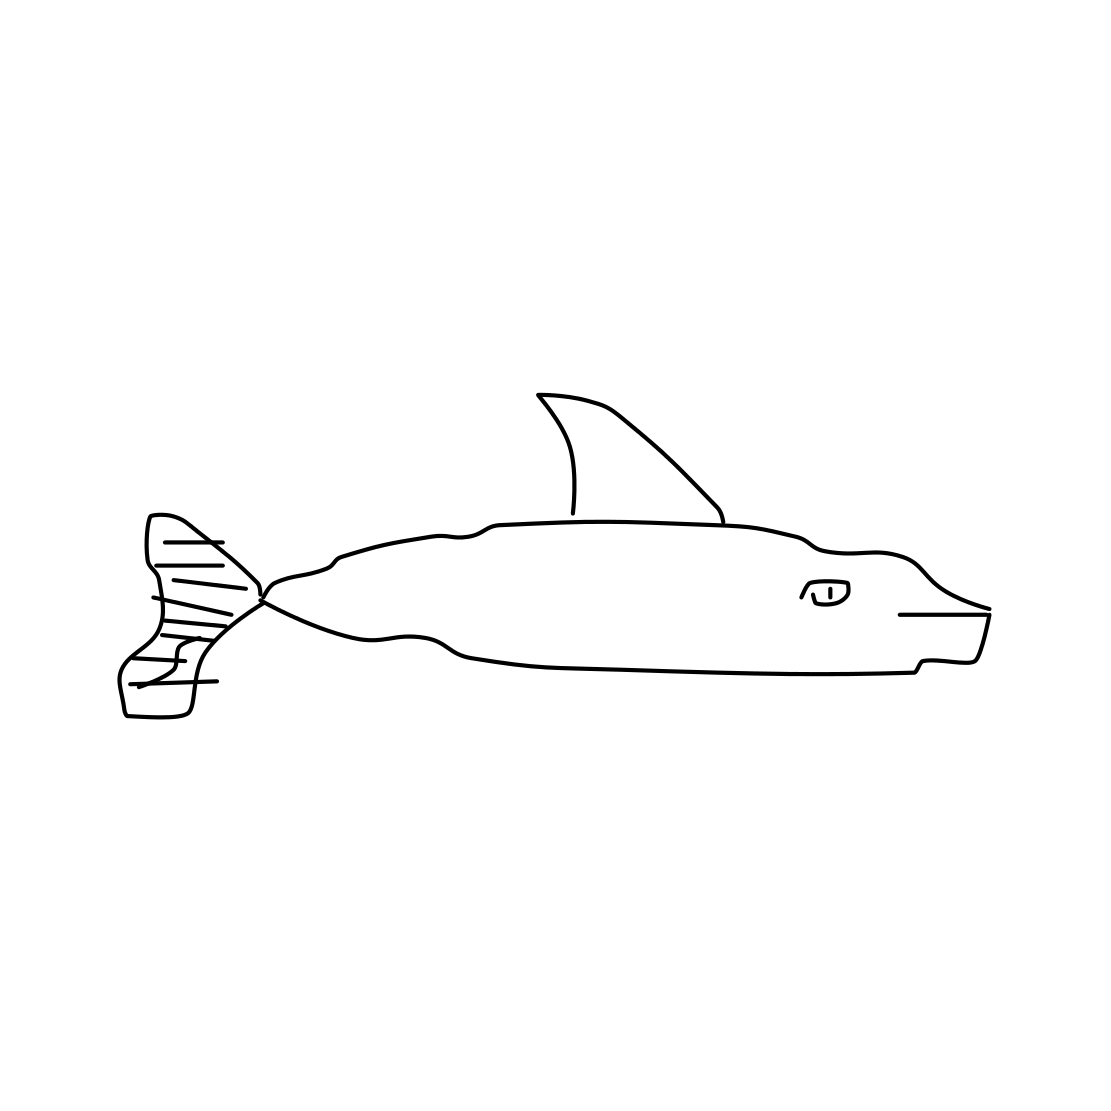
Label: fish